【题型】解答题　【知识点】平面几何　【难度】easy
在$\triangle ABC$中，角$A$、$B$、$C$的对边分别为$a$、$b$、$c$。已知$a=3$，$c=\sqrt{2}$，$B=45^\circ$。

\vspace{0.5em}
\noindent
（1）求$\sin C$的值；

\vspace{0.5em}
\noindent
（2）在边$BC$上取一点$D$，使得$\cos\angle ADC=-\frac{4}{5}$，求$\tan\angle DAC$的值。
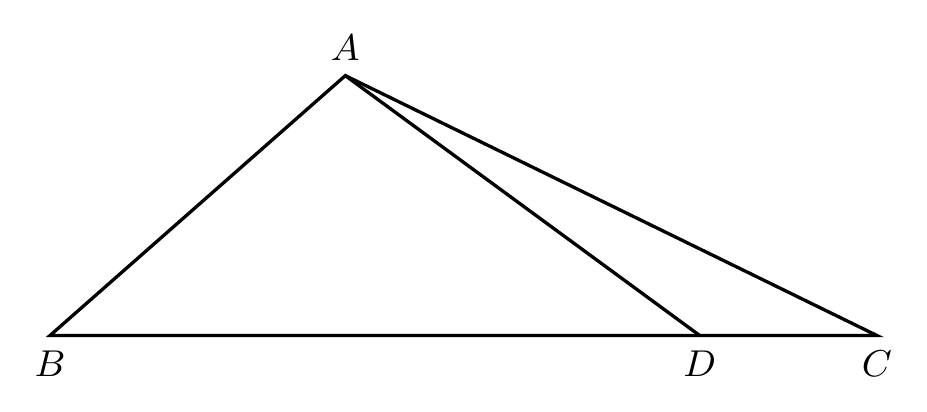
【解答】
\noindent
【答案】见试题解答内容

\vspace{0.5em}
\noindent
【分析】（1）由题意及余弦定理求出$b$边，再由正弦定理求出$\sin C$的值；

\vspace{0.5em}
\noindent
（2）三角形的内角和为$180^\circ$，$\cos\angle ADC=-\frac{4}{5}$，可得$\angle ADC$为钝角，可得$\angle DAC$与$\angle ADC+\angle C$互为补角，所以$\sin\angle DAC=\sin(\angle ADC+\angle C)$展开可得$\sin\angle DAC$及$\cos\angle DAC$，进而求出$\tan\angle DAC$的值。

\vspace{0.5em}

\noindent
【解答】解：（1）因为$a=3$，$c=\sqrt{2}$，$B=45^\circ$，由余弦定理可得：
\[
b=\sqrt{a^2+c^2-2ac\cos B}=\sqrt{9+2-2\times3\times\sqrt{2}\times\frac{\sqrt{2}}{2}}=\sqrt{5},
\]
由正弦定理可得$\frac{c}{\sin C}=\frac{b}{\sin B}$，所以$\sin C=\frac{c}{b}\cdot\sin45^\circ=\frac{\sqrt{2}}{\sqrt{5}}\cdot\frac{\sqrt{2}}{2}=\frac{\sqrt{5}}{5}$，
所以$\sin C=\frac{\sqrt{5}}{5}$；

\vspace{0.5em}
\noindent
（2）因为$\cos\angle ADC=-\frac{4}{5}$，所以$\sin\angle ADC=\sqrt{1-\cos^2\angle ADC}=\frac{3}{5}$，
在三角形$ADC$中，易知$C$为锐角，由（1）可得$\cos C=\sqrt{1-\sin^2C}=\frac{2\sqrt{5}}{5}$，
所以在三角形$ADC$中，
\[
\sin\angle DAC=\sin(\angle ADC+\angle C)=\sin\angle ADC\cos C+\cos\angle ADC\sin C=\frac{2\sqrt{5}}{25},
\]
因为$\angle DAC\in(0,\frac{\pi}{2})$，所以$\cos\angle DAC=\sqrt{1-\sin^2\angle DAC}=\frac{11\sqrt{5}}{25}$，
所以$\tan\angle DAC=\frac{\sin\angle DAC}{\cos\angle DAC}=\frac{2}{11}$。

\vspace{0.5em}
\noindent
【点评】本题考查三角形的正弦定理及余弦定理的应用，及两角和的正弦公式的应用，属于中档题。